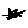
Label: cat